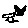
Label: cat